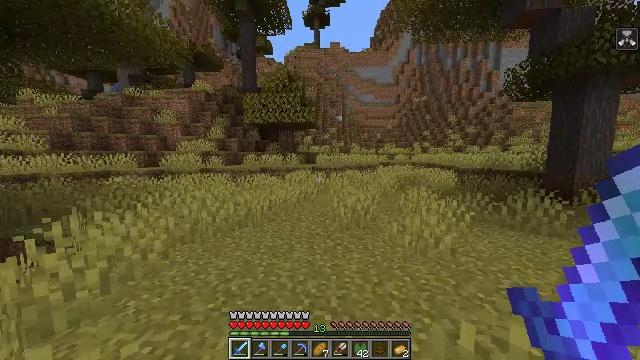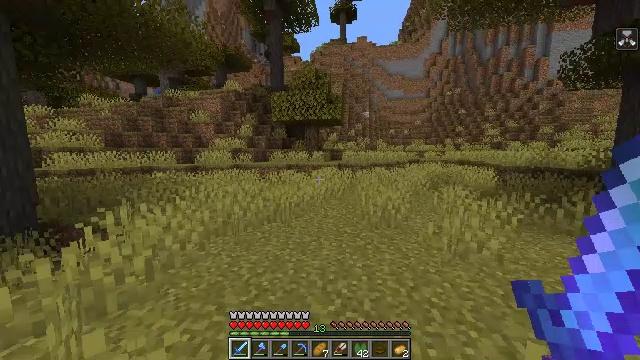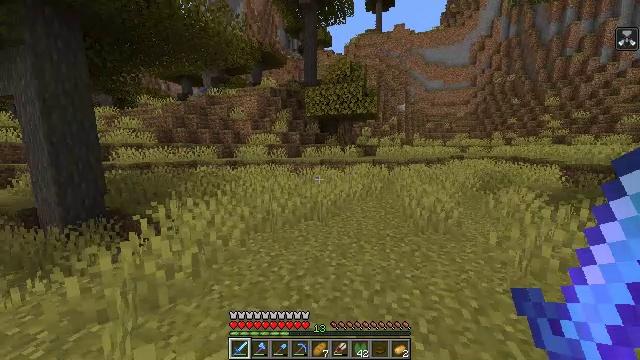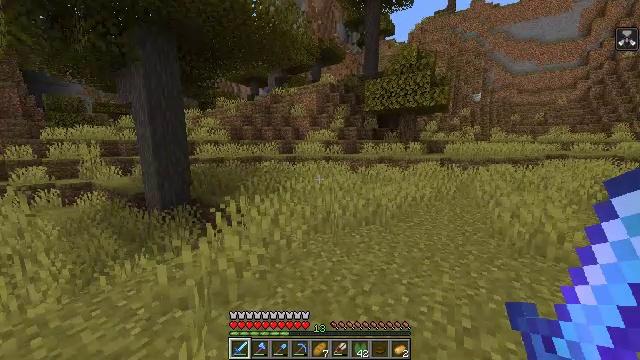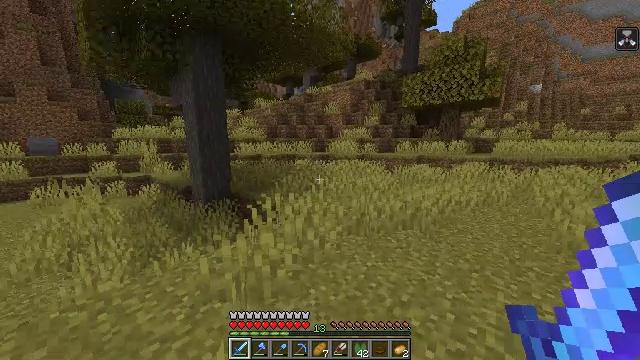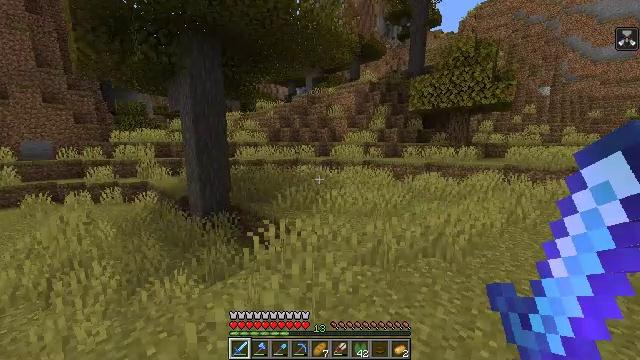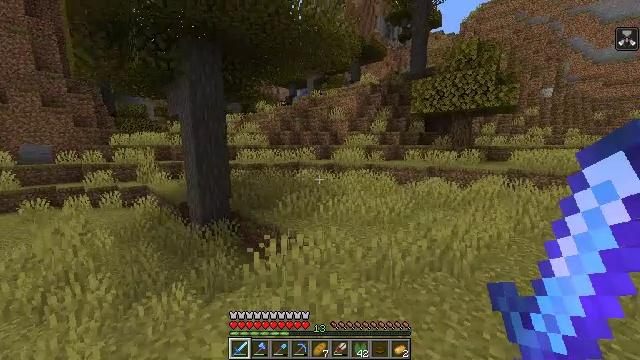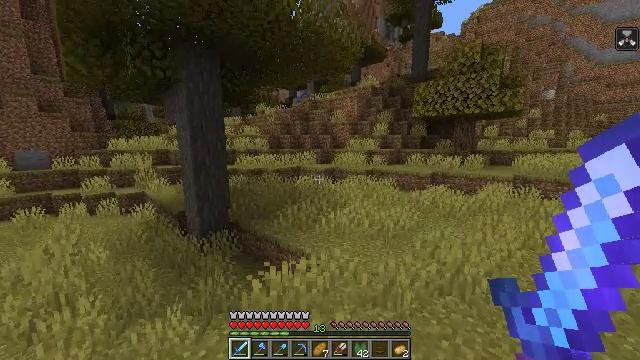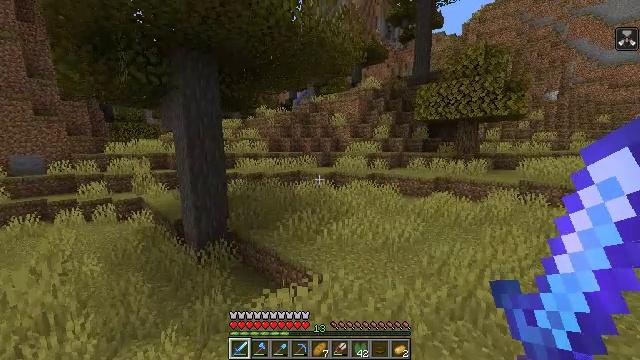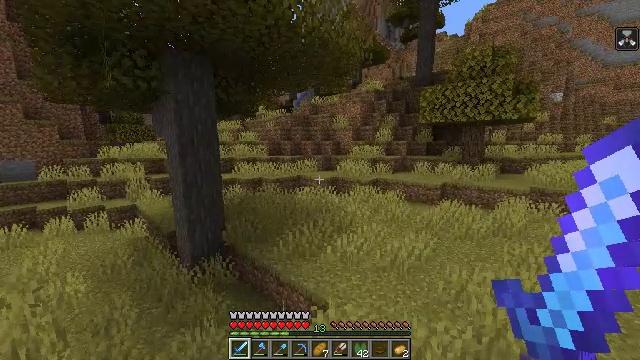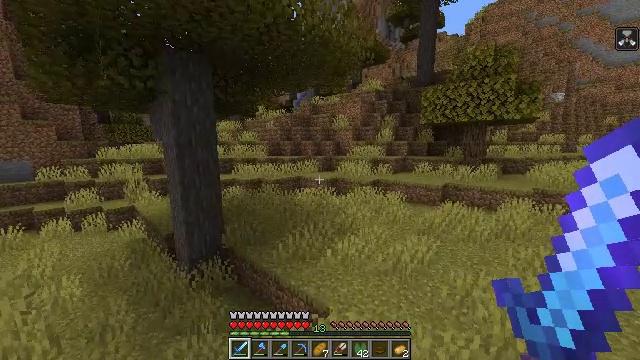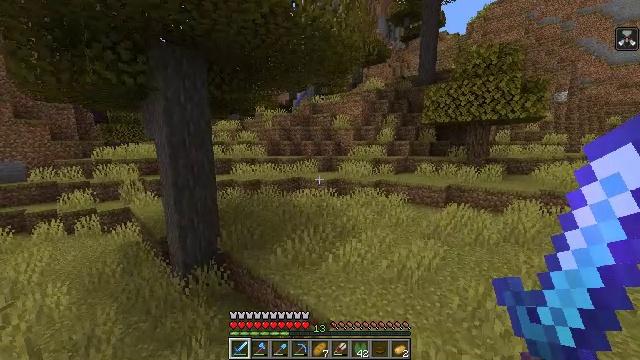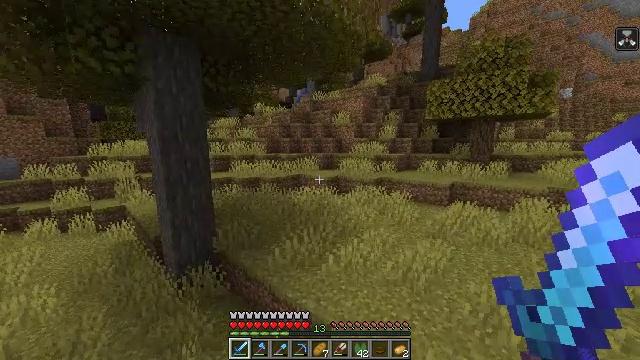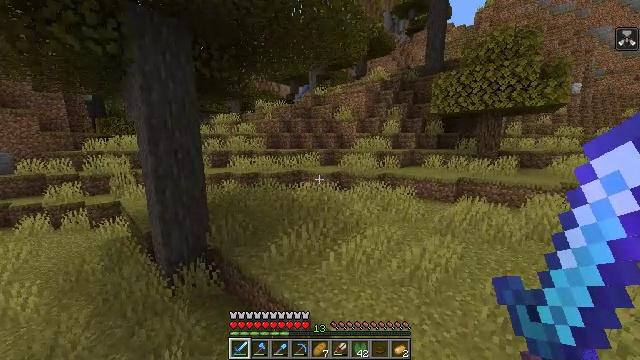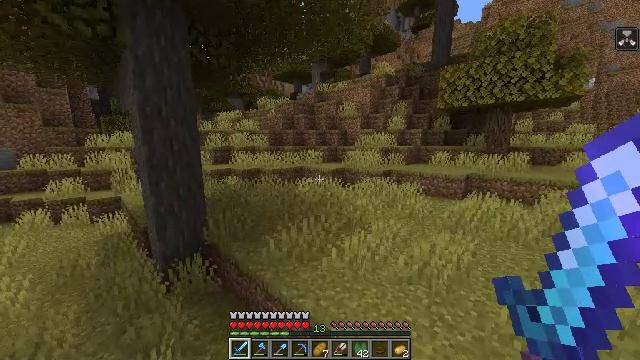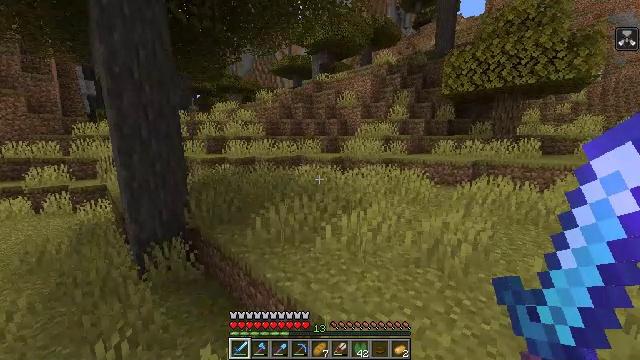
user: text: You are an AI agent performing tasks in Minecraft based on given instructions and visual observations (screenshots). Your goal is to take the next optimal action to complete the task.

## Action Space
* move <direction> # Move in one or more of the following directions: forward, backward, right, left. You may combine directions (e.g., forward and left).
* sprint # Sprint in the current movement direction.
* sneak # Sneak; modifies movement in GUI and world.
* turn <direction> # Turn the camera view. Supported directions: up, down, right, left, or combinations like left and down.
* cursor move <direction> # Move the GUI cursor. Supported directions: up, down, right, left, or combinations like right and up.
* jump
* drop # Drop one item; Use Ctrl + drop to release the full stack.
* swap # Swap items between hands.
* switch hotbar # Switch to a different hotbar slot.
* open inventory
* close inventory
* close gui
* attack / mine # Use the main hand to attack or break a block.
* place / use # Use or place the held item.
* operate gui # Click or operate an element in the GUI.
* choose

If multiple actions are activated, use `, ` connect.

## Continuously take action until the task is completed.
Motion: motion action
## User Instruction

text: Remove a bowl from the inventory.
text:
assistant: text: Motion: move forward and move left, turn left
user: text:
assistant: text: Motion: move forward and move left, turn left and down
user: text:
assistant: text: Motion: move forward and move left, turn left
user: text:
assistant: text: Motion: move forward and move left, turn left
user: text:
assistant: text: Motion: move forward, jump
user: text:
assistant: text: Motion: move forward, jump
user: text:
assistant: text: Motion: move forward, jump
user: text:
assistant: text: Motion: move forward, jump
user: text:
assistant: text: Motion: move forward, jump
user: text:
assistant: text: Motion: move forward and move right, jump
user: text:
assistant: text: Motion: move forward and move right, jump
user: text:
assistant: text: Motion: move forward and move right, jump
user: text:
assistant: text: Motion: move forward and move right, jump
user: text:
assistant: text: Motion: move forward and move right, turn left, jump
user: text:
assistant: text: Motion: move forward and move right, jump
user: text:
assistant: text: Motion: move forward and move right, jump
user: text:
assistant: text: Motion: move forward and move right, jump
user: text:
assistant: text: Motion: move forward, jump
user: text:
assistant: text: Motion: move forward, turn left, jump
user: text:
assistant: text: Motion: move forward, turn left, jump
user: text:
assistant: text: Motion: move forward, jump
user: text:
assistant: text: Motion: move forward, jump
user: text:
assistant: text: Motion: move forward, jump
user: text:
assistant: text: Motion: move forward, jump
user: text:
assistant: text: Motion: move forward, jump
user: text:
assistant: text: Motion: move forward, turn left
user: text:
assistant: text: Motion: move forward, turn left
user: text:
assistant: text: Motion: move forward, turn left
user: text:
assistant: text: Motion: move forward
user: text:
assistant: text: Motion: move forward